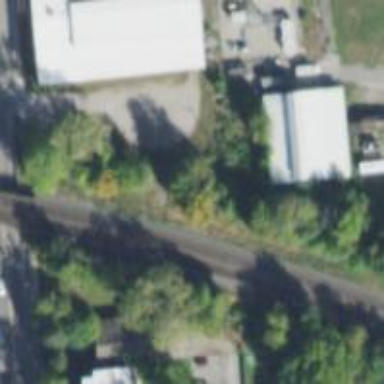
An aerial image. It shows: Abandoned railway.